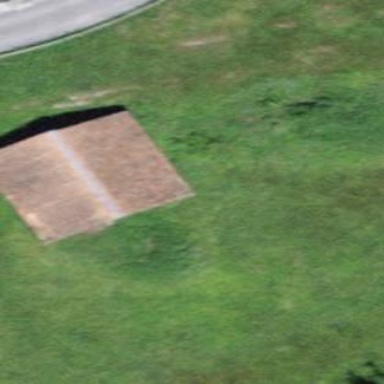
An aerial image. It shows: Rural barn.